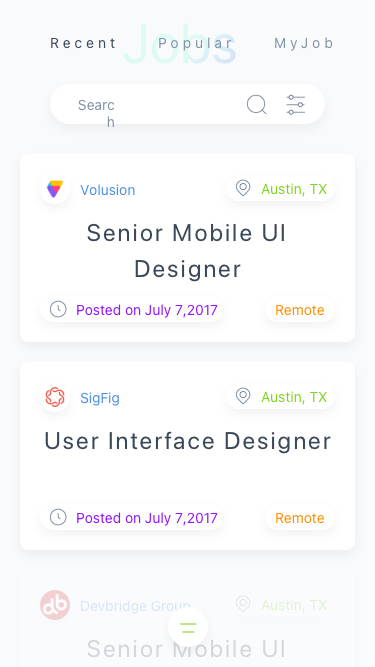
Text in this UI design:
Austin, TX
Senior Mobile UI Designer
Devbridge Group
Austin, TX
Remote
Posted on July 7,2017
User Interface Designer
SigFig
Austin, TX
Remote
Posted on July 7,2017
Senior Mobile UI Designer
Volusion
Jobs
Recent     Popular     MyJob
Search